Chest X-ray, AP view. Patient: 59 years old, sex M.
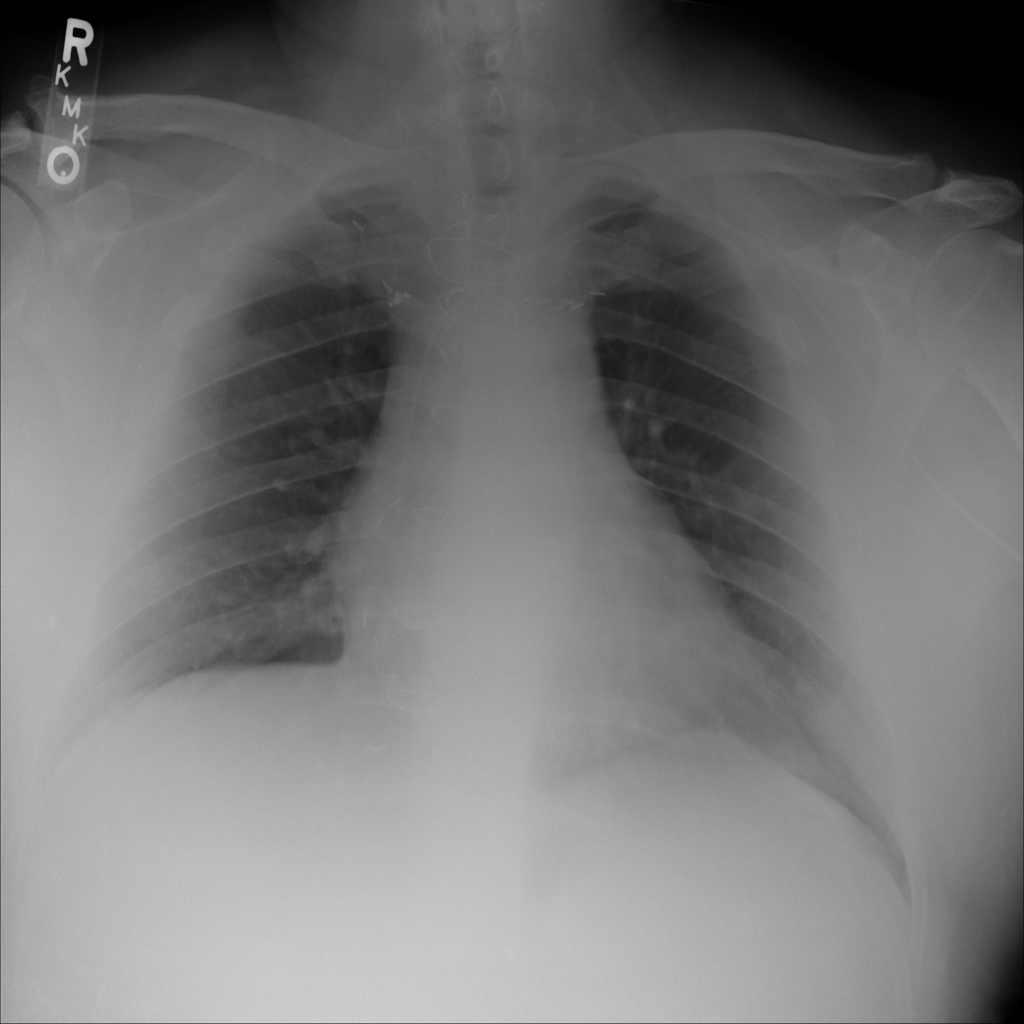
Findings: No Finding